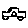
Label: car